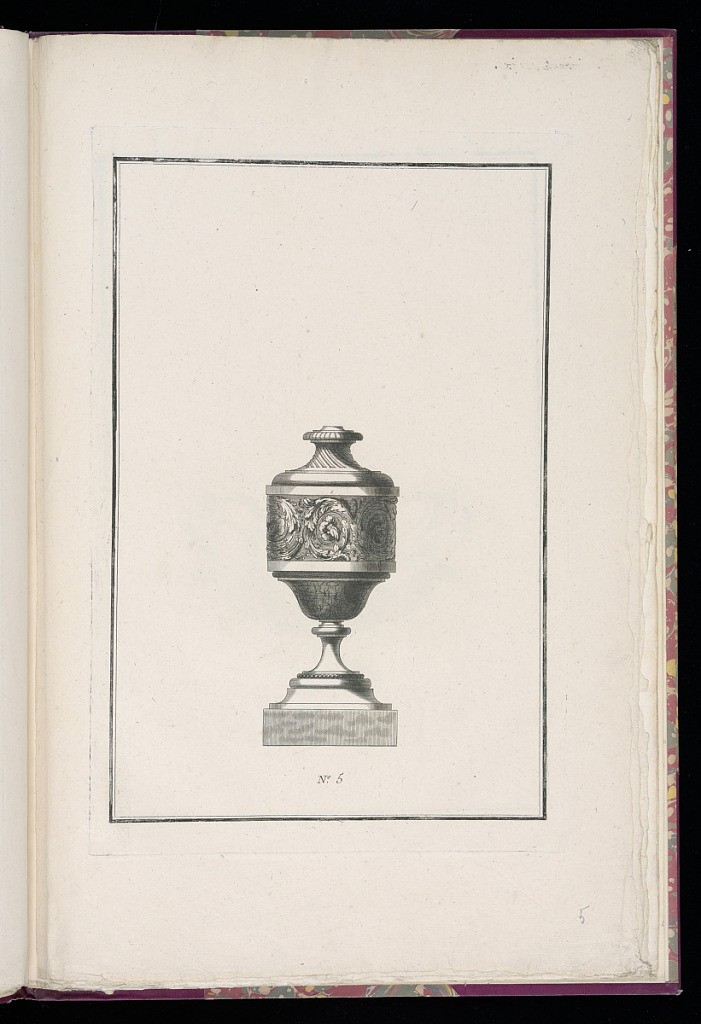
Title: Ornamental Vase Design
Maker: St. G..., active 18th century
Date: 1772-1777
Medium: Engraving on paper
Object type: Print
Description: Oblong vase with narrowed mouth, and a spiraling fluted neck. The vase has a wide band of swirling acanthus leaf decoration. The vase has a thin, tapered foot, and is elevated on a low socle. The plate is numbered.